Interaction volume radius: 5 \u00c5
Interaction volume height: 20 \u00c5
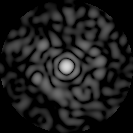
Disorder parameter: 0.8413